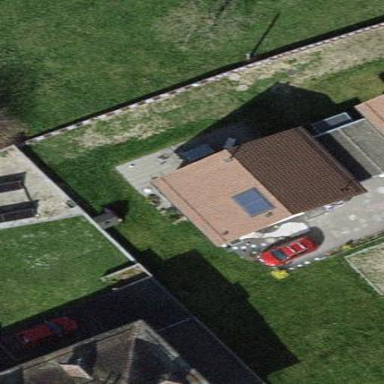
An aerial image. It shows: Simple house.